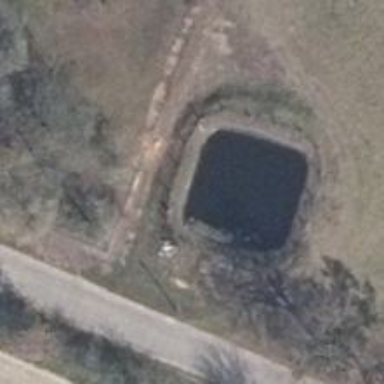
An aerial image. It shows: Emergency fire water pond.